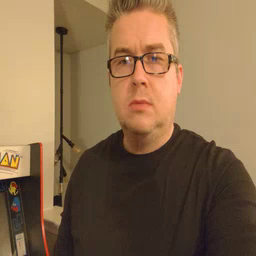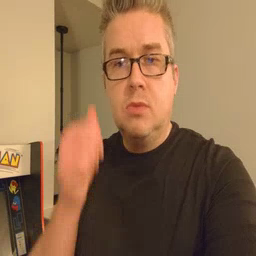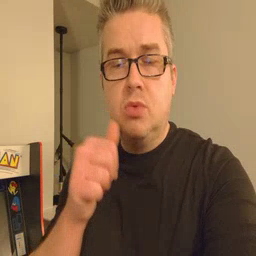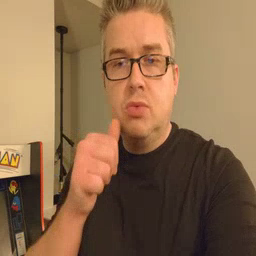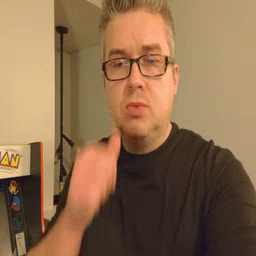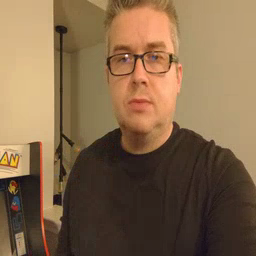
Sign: girl